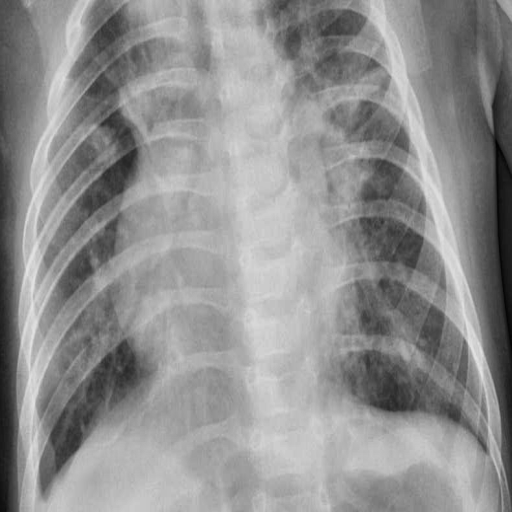
Finding: PNEUMONIA